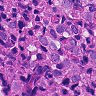
Metastatic tissue present: yes